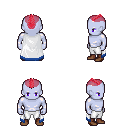
a pixel art fantasy rpg character, male body template, dark elf, purple skin, white trimmed cape, white pants, ruby red short mohawk hairstyle, brown shoes, four views (front, back, left, right), 2x2 character sprite sheet, small pixel art, hard edges, no anti-aliasing